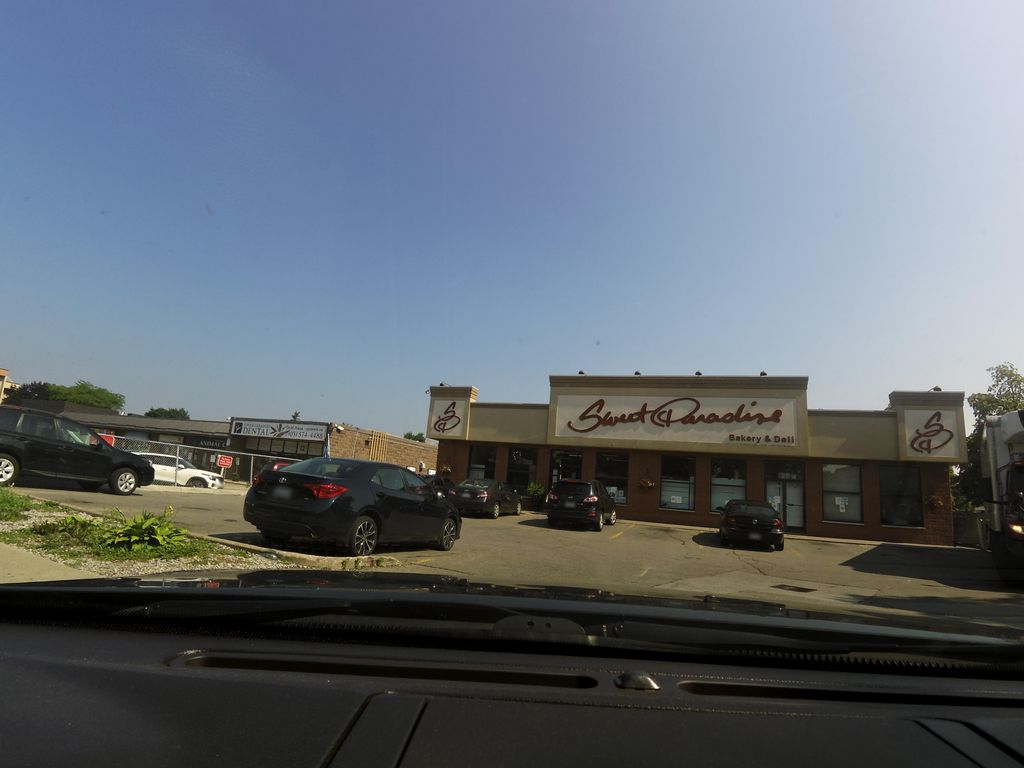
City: hamilton